八年级 · 度量几何学
麒麟某数学兴趣小组的同学用数学知识测一池塘的长度, 他们所绘如图,

点 $B, F, C$ (点 $F, C$ 之间不能直接测量, 为池塘的长度), 点 $A, D$ 在 $l$ 的异侧,

且. $A B / / D E, \angle A=\angle D$, 测得 $A B=D E$.

(1) 求证: $\triangle A B C \cong \triangle D E F$;

(2) 若 $B E=100 \mathrm{~m}, B F=30 \mathrm{~m}$, 求池塘 $F C$ 的长.
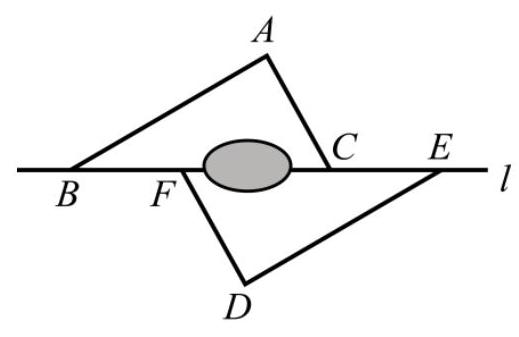
答案: 解: (1) 证明: $\because A B / / D E$,

$\therefore \angle A B C=\angle D E F$

在 $\triangle A B C$ 与 $\triangle D E F$ 中,

$\left\{\begin{array}{l}\angle A B C=\angle D E F \\ A B=D E \\ \angle A=\angle D\end{array}\right.$
$\therefore \triangle A B C \cong \triangle D E F(\mathrm{ASA})$

(2) 解: $\because \triangle A B C \cong \triangle D E F$

$\therefore B C=E F$

$\therefore B F+F C=E C+F C$

$\therefore B F=E C$,

$\because B E=100 \mathrm{~m}, B F=30 \mathrm{~m}$

$\therefore F C=100-30-30=40 \mathrm{~m}$.

答: $F C$ 的长是 $40 \mathrm{~m}$